Question:
I used the :term command in Vim.
but i can't escape from that.
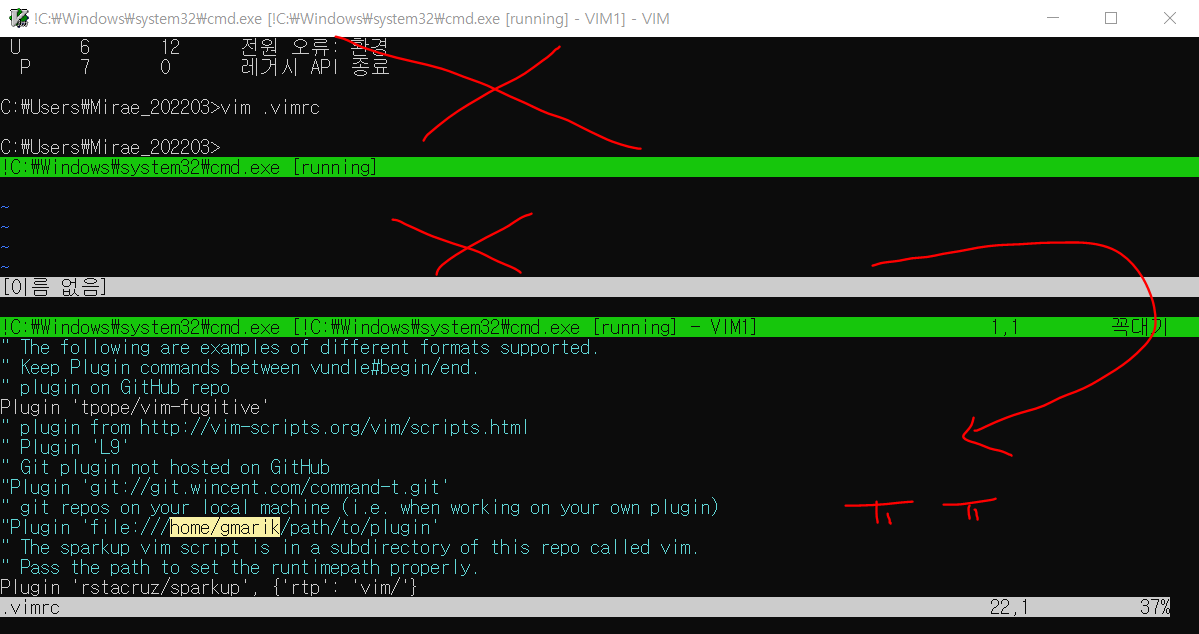
Answer: While you are typing in the terminal, you are in the "terminal" mode. You can press '<C-\><C-N>' ('Ctrl+\', and then 'Ctrl+N') to enter the "normal" mode. After that you will be able to switch the windows, with e.g., '<C-W> j'.
You can read ':help terminal-input' about this. In particular, it explains how to use 'Esc' (instead of '<C-\><C-N>') to escape the terminal mode if you want.